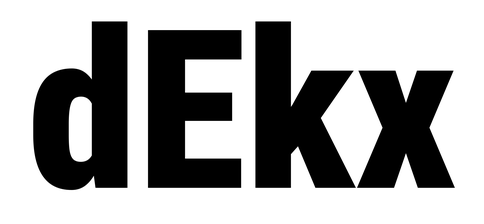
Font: Roboto_Condensed_Black